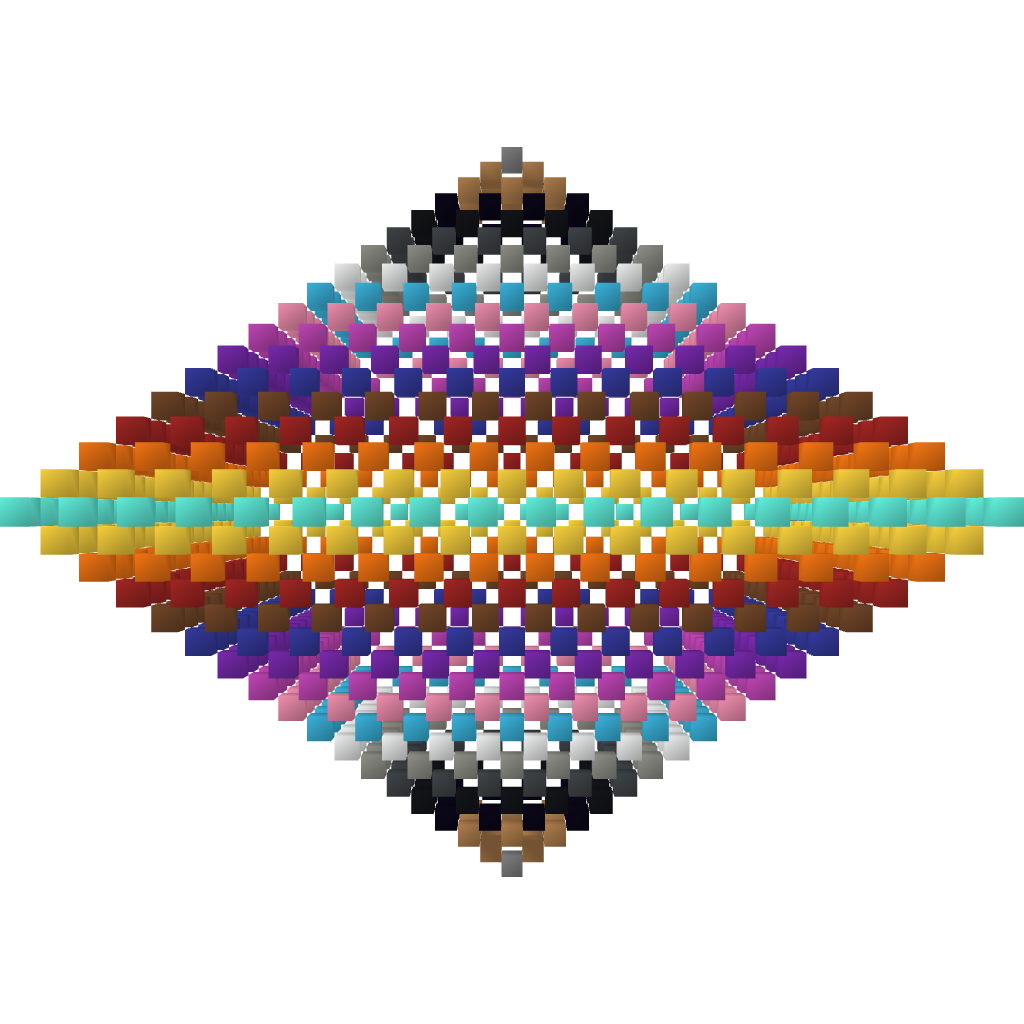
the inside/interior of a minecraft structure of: Artistic Rainbow Pyramid 2